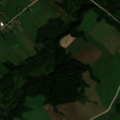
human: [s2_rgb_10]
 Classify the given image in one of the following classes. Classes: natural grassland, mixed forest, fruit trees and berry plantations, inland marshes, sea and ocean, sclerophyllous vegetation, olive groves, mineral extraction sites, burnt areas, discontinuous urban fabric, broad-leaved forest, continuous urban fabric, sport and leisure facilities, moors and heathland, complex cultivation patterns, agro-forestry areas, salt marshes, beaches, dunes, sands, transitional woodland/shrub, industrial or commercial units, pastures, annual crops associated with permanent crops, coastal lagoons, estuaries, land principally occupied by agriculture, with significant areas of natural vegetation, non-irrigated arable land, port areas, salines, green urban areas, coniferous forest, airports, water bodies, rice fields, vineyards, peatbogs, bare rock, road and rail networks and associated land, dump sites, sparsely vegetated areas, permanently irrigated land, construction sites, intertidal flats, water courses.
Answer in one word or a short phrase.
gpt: non-irrigated arable land, pastures, complex cultivation patterns, mixed forest